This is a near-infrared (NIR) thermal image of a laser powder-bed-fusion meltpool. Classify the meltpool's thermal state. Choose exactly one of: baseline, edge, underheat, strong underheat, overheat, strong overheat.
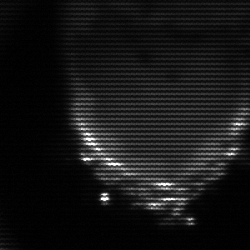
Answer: edge